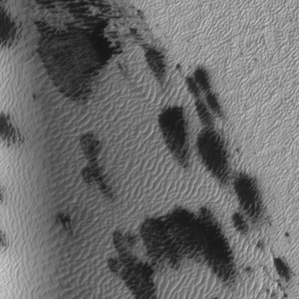
Label: frost